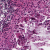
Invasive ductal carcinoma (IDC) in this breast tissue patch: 0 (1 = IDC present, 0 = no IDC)